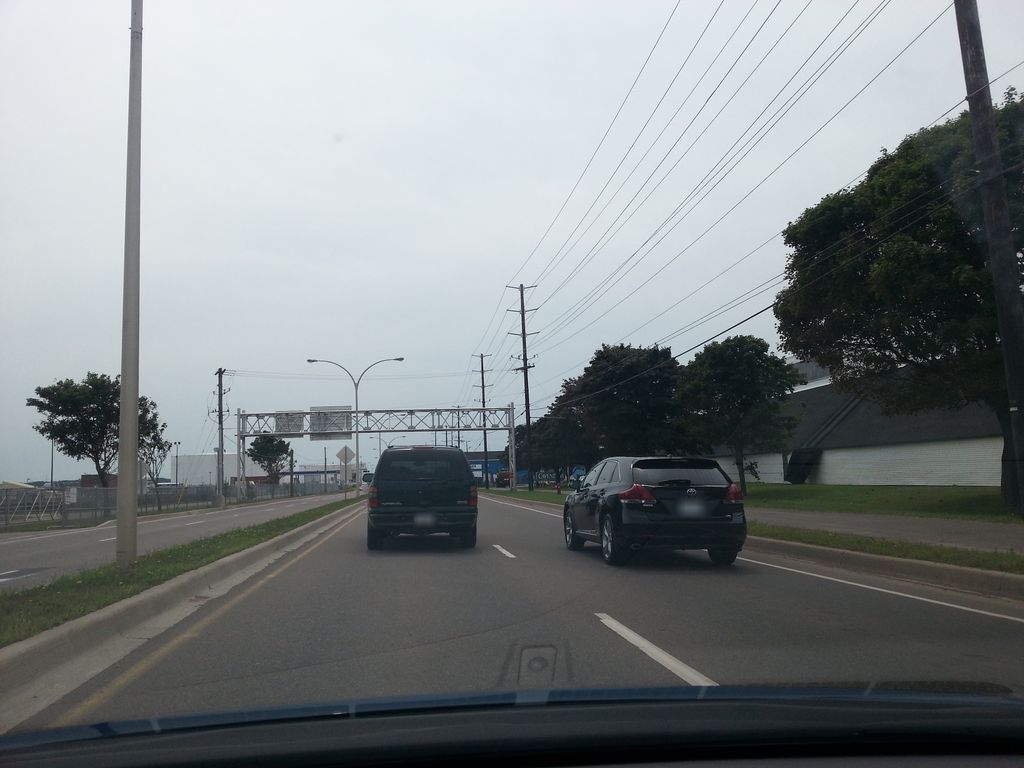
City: charlottetown